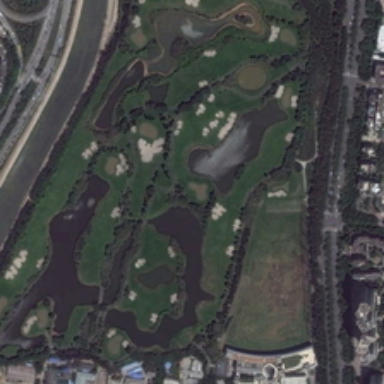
The lake is surrounded by many thick trees .